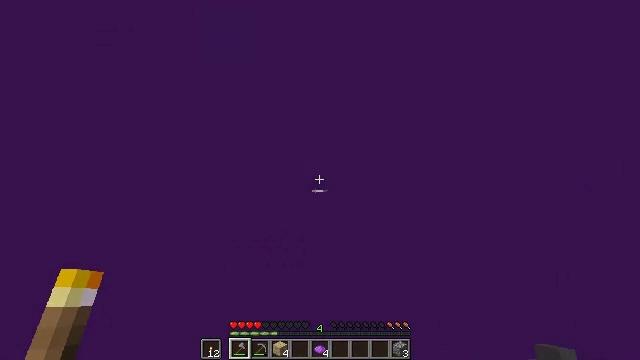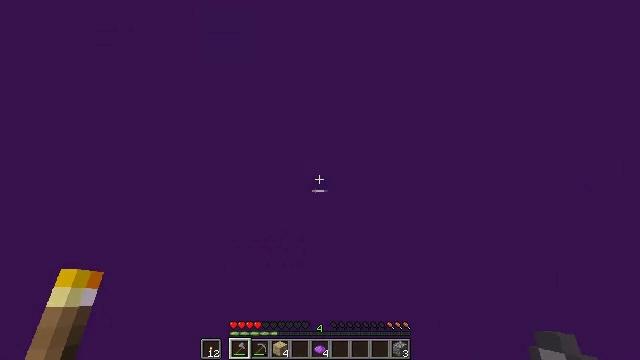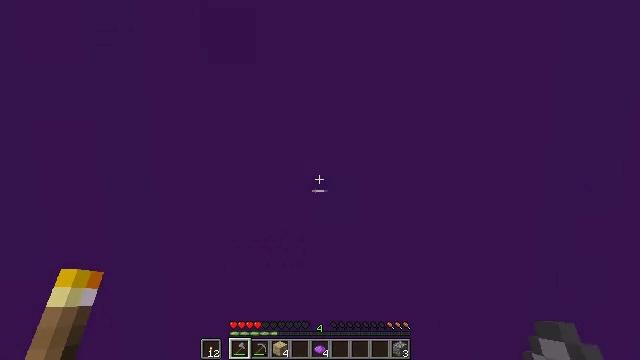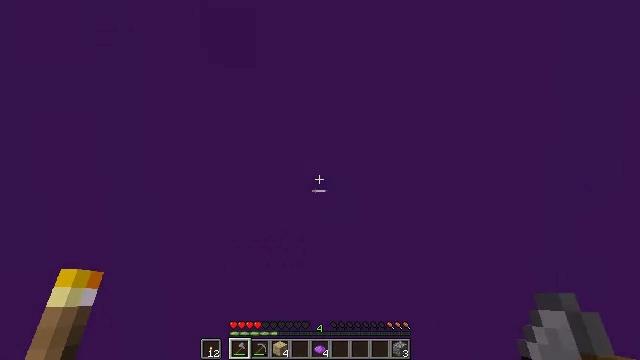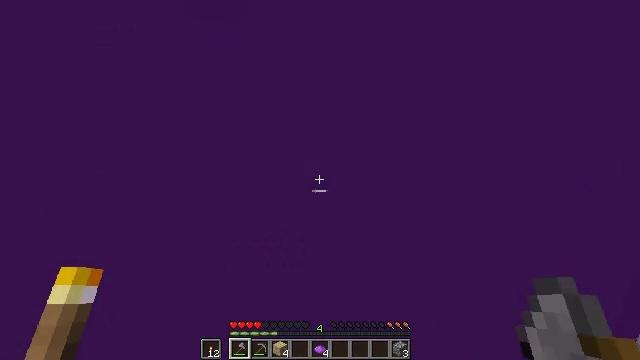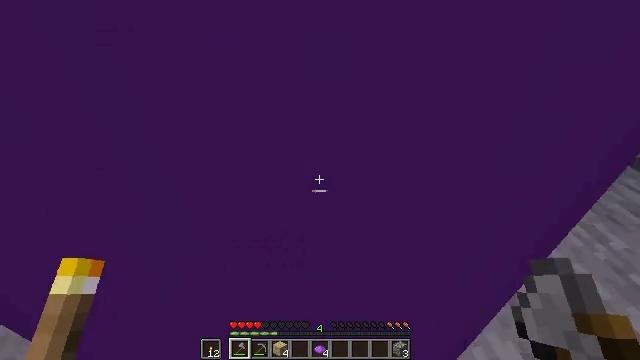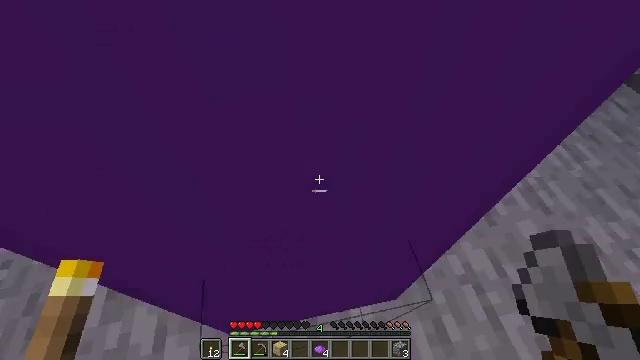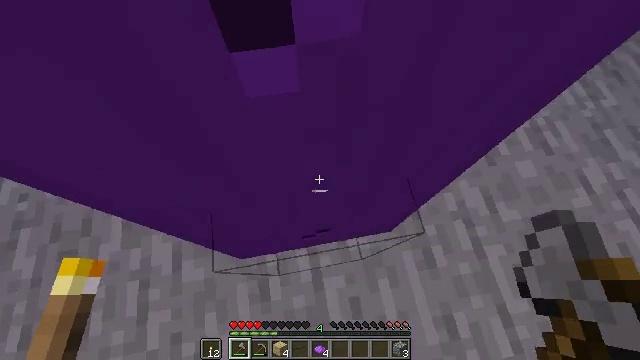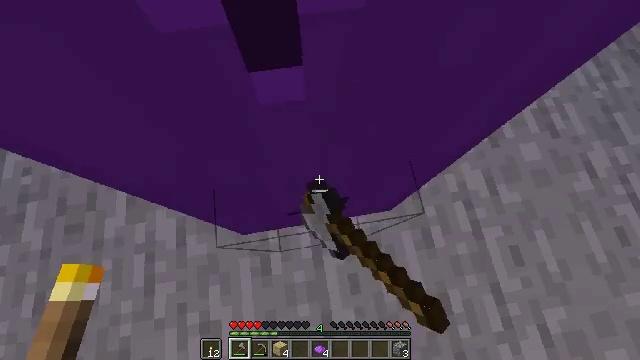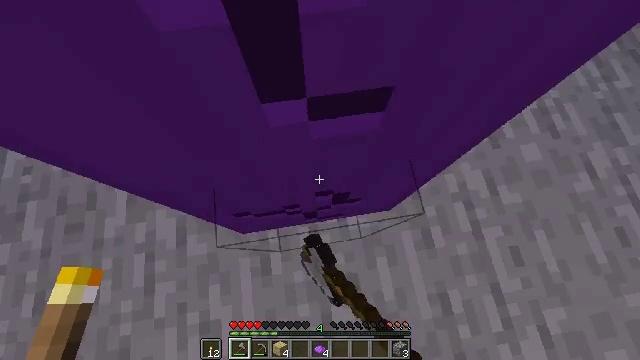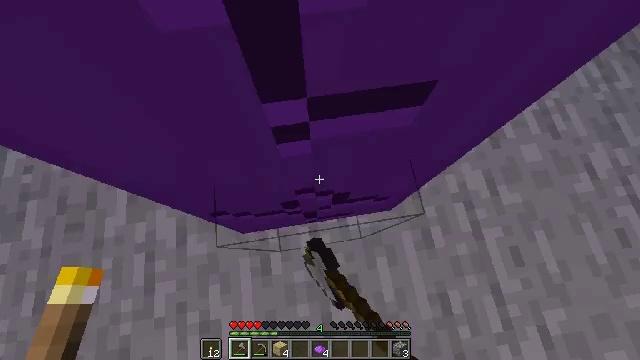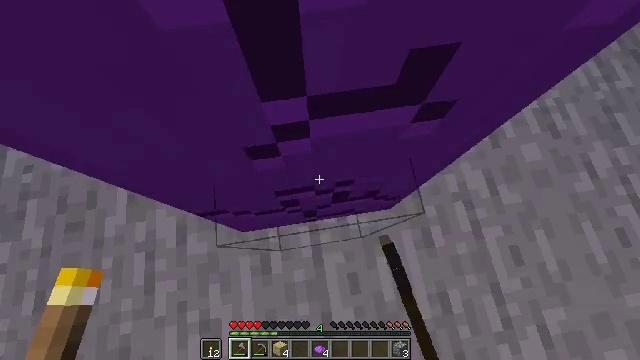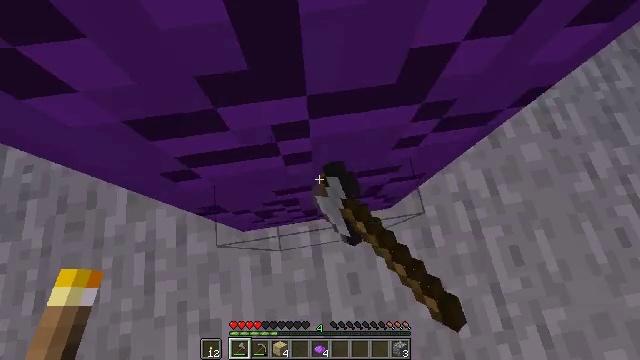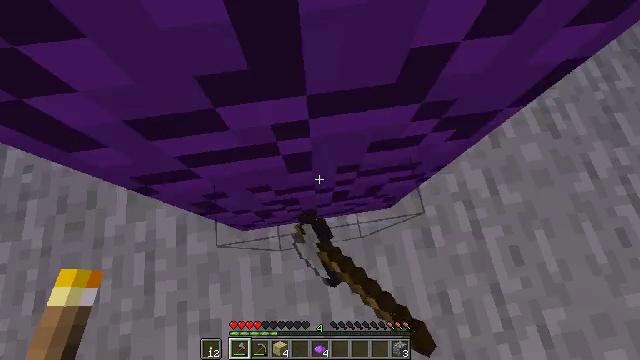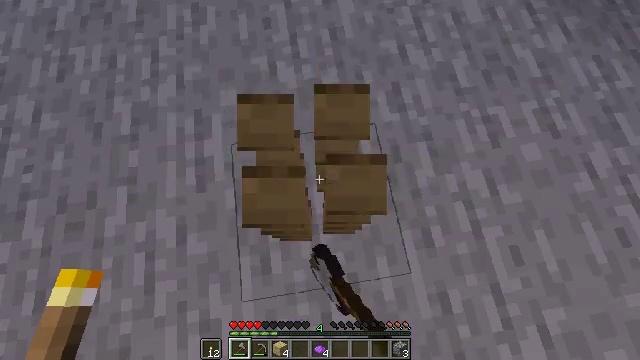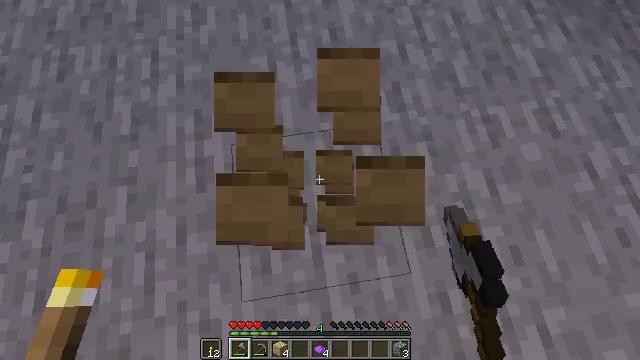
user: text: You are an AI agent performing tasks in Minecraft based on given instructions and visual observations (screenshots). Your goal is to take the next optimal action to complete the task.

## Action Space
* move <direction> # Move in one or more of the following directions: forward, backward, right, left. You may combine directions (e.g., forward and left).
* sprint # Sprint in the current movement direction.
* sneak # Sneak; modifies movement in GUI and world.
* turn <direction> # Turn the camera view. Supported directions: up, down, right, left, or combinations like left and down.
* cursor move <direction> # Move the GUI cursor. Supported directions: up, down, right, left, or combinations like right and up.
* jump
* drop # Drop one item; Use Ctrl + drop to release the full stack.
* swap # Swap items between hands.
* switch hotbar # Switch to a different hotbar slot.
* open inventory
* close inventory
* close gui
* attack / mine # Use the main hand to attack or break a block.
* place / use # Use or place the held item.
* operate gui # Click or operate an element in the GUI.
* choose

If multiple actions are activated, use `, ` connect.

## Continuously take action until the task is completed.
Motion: motion action
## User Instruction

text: Mine the purple banner for reuse.
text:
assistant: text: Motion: attack / mine
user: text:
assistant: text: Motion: attack / mine
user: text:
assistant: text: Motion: attack / mine
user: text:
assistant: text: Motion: turn right and down, attack / mine
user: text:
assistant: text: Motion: turn right and down
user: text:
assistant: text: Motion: turn right and down
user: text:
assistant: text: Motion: turn down, attack / mine
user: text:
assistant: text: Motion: turn left and down, attack / mine
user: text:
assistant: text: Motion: attack / mine
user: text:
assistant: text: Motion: attack / mine
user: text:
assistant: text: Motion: attack / mine
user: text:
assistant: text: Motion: attack / mine
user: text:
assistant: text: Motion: attack / mine
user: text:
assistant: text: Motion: attack / mine
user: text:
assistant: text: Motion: attack / mine
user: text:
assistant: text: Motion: no_op
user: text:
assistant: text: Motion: no_op
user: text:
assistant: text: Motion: turn up
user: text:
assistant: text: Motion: no_op